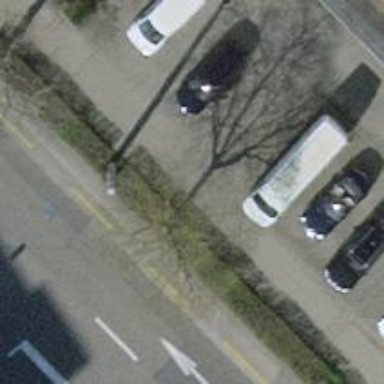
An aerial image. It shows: Avenue lined with trees.